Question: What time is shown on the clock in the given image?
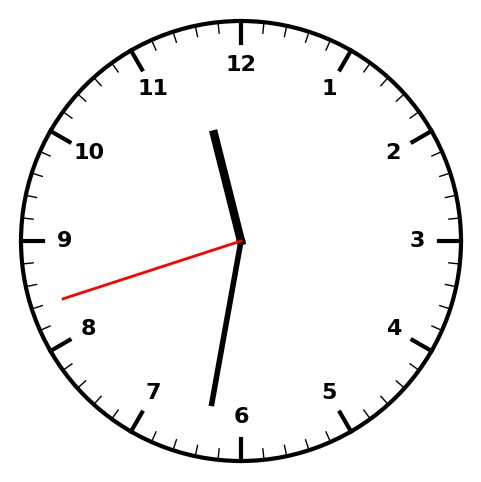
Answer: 11:31:42